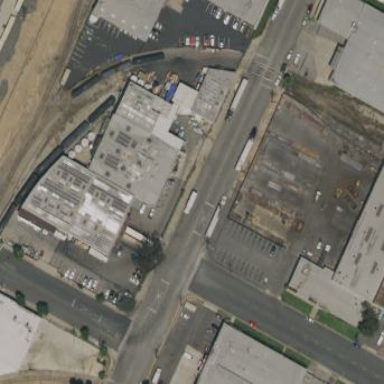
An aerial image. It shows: Warehouse.